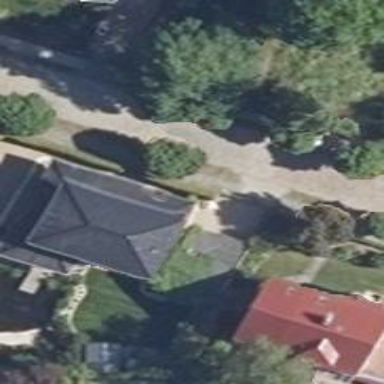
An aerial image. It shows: Detached building with pyramidal roof shape.